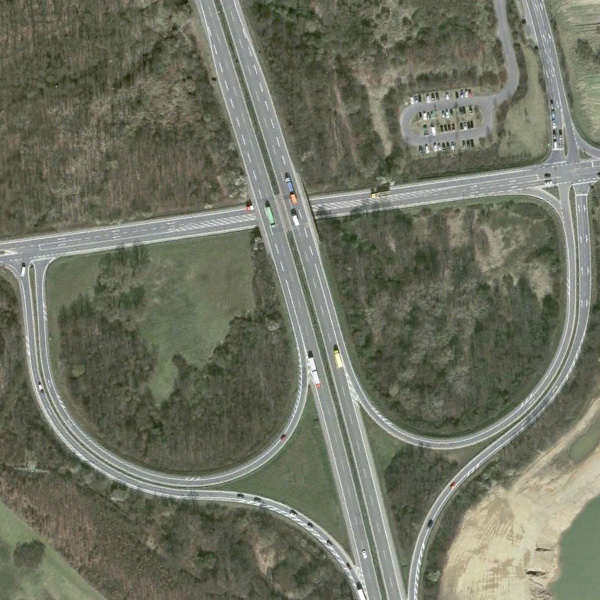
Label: Viaduct